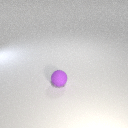
small purple rubber sphere